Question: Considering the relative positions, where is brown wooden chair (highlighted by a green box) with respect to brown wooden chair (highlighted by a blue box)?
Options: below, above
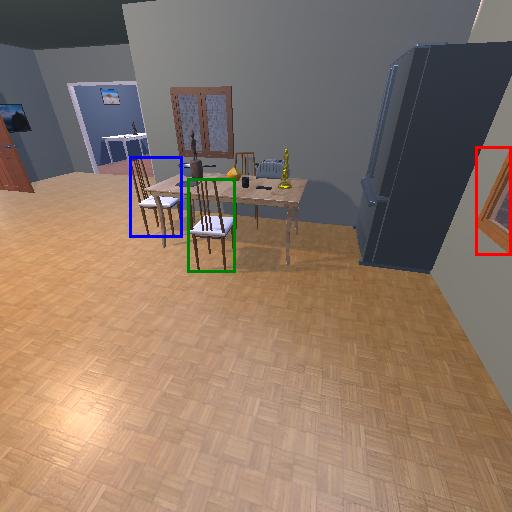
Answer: below